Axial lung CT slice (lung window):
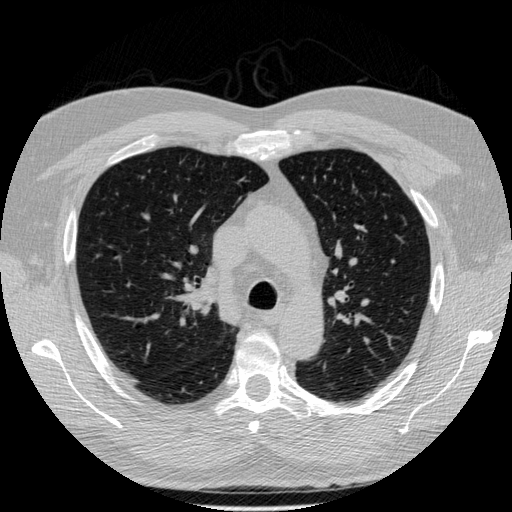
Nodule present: no